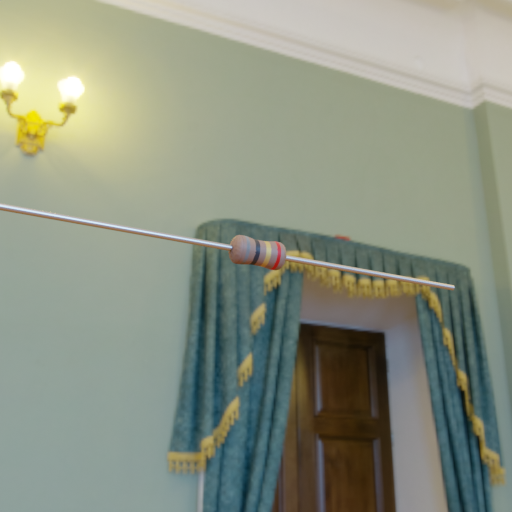
Resistor colour bands (in order): gray, black, gold, red